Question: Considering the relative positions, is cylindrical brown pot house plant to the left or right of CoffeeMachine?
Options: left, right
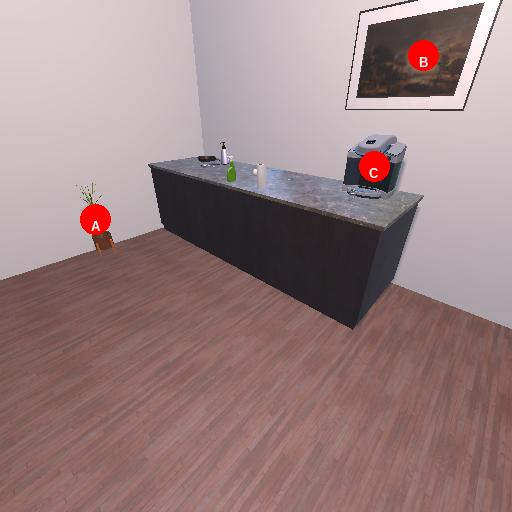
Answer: left